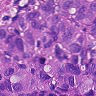
Metastatic tissue present: yes